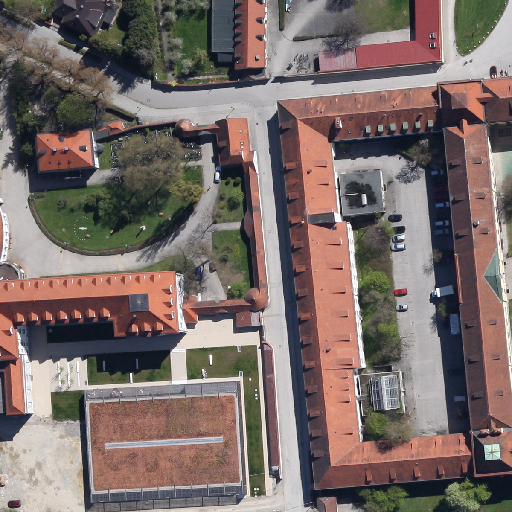
Referring expression: impervious surface